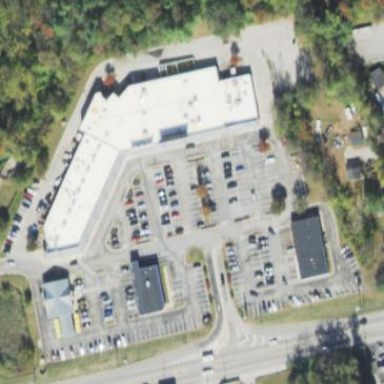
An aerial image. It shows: Retail area.